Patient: sex F, age 63
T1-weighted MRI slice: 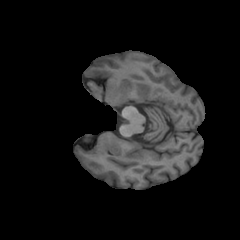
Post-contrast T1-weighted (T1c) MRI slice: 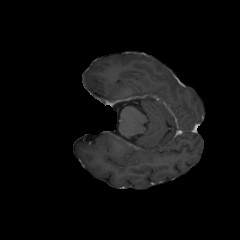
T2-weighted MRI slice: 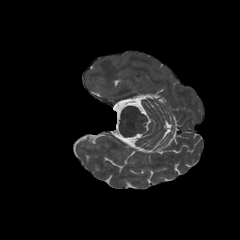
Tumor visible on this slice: no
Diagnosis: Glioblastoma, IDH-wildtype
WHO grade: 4